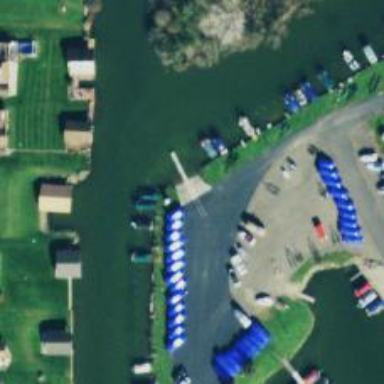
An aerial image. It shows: Slipway on leisure land.